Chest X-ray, PA view. Patient: 45 years old, sex M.
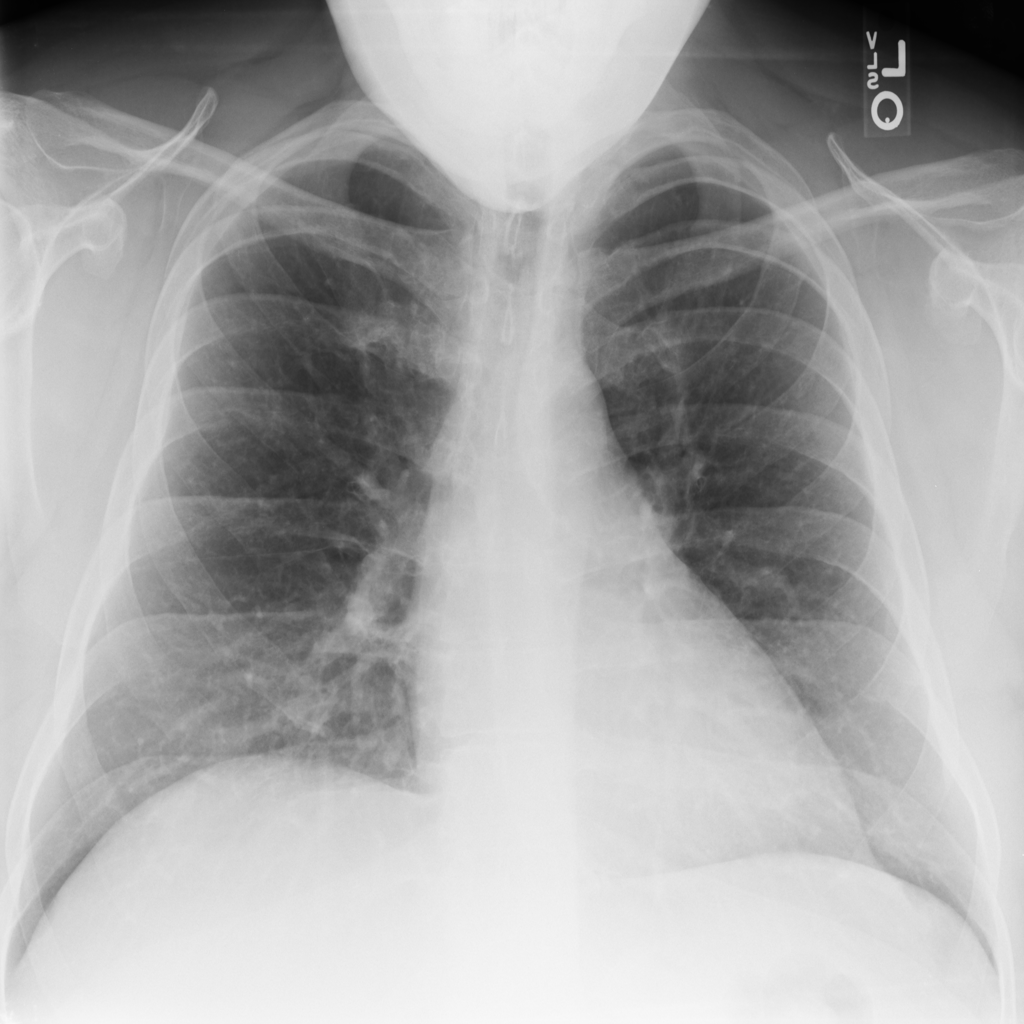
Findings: No Finding